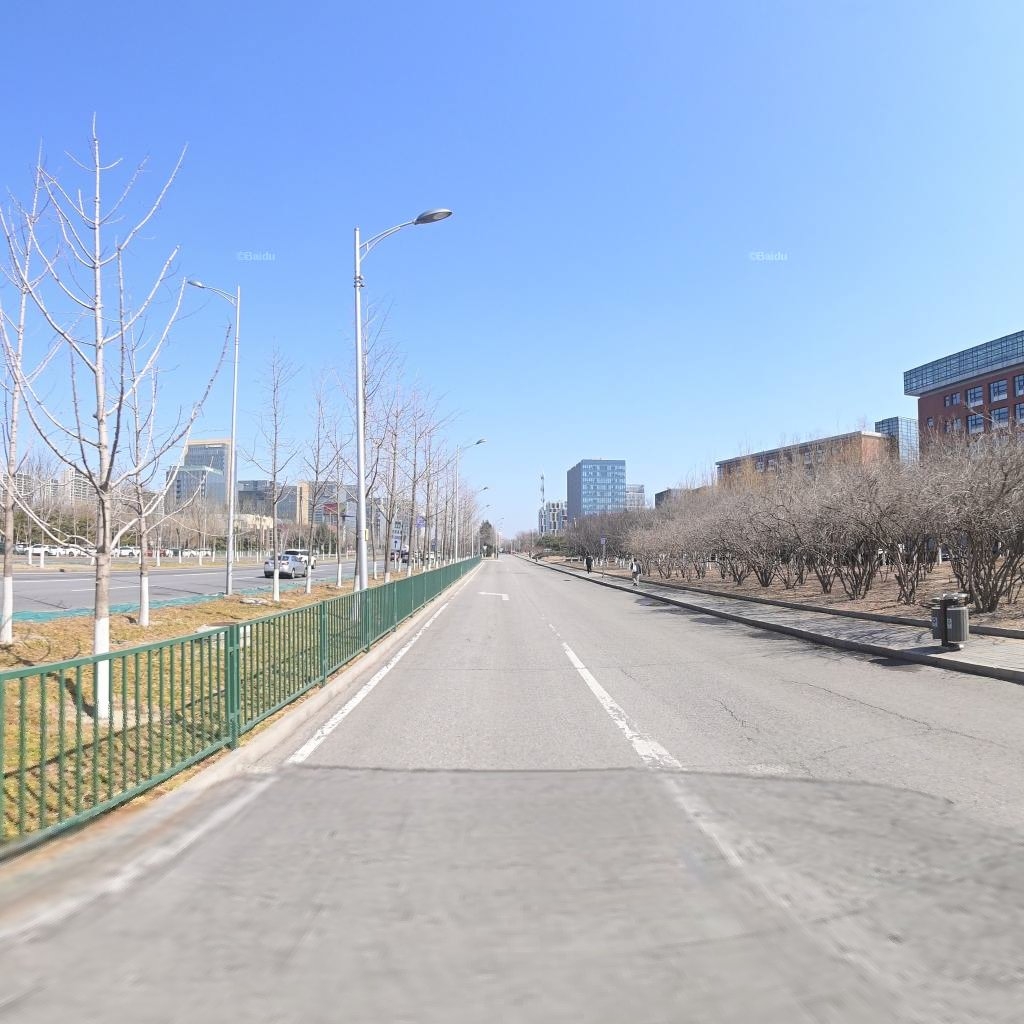
Region: Haidian
Road damage annotations: longitudinal crack, longitudinal crack, transverse crack, transverse crack